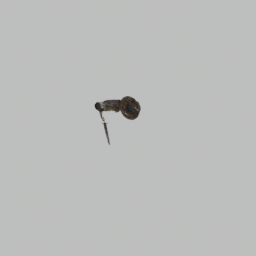
Label: people